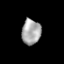
Tissue: prostate
Cell type: Myeloid cells
Senescence score: 0.3241
Nuclear area (px): 472
Mean DAPI intensity: 167.475